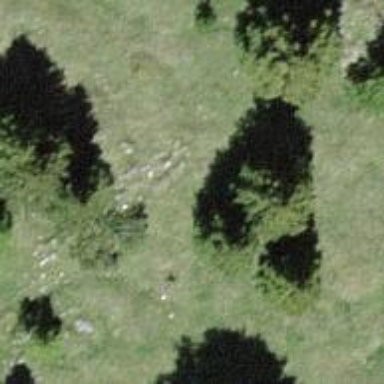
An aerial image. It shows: Needle-leaved tree in natural setting.